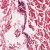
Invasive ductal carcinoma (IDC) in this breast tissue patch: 0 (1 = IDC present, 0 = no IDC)